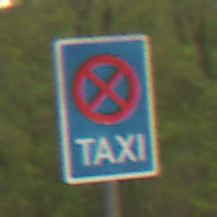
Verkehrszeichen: Taxenstand
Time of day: MorningAfternoon
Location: Outdoor (Nature)
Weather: Overcast
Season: NotSpecified
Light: Natural